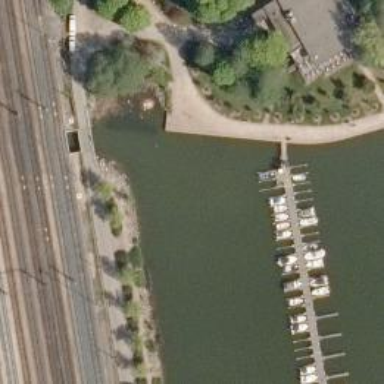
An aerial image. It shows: Pier with mooring facilities.